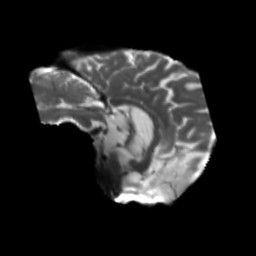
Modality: T2w
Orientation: sagittal
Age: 68
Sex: male
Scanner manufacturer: siemens
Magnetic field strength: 3 T
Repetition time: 5.25 s
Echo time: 0.08 s